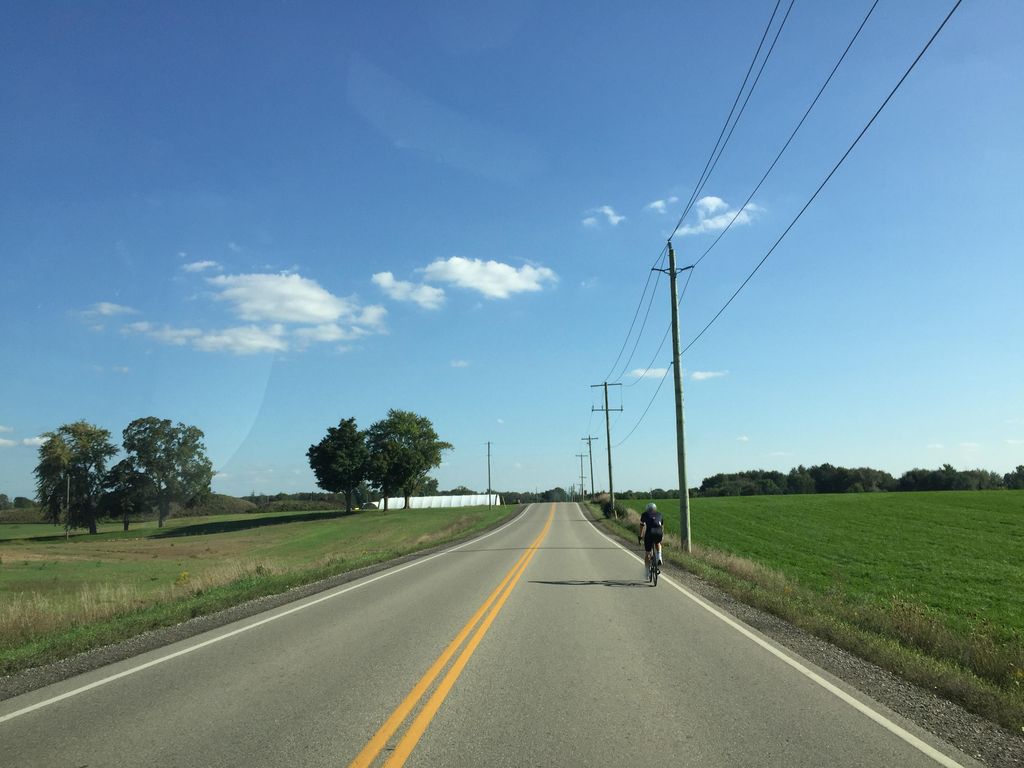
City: kitchener-waterloo